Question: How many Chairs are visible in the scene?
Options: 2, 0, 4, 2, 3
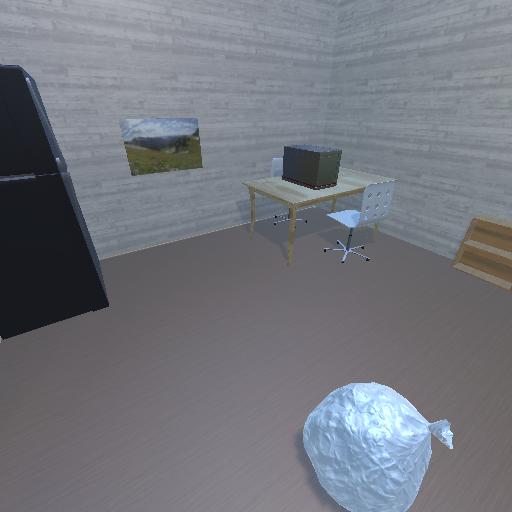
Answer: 2